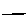
Label: line